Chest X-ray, PA view. Patient: 43 years old, sex M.
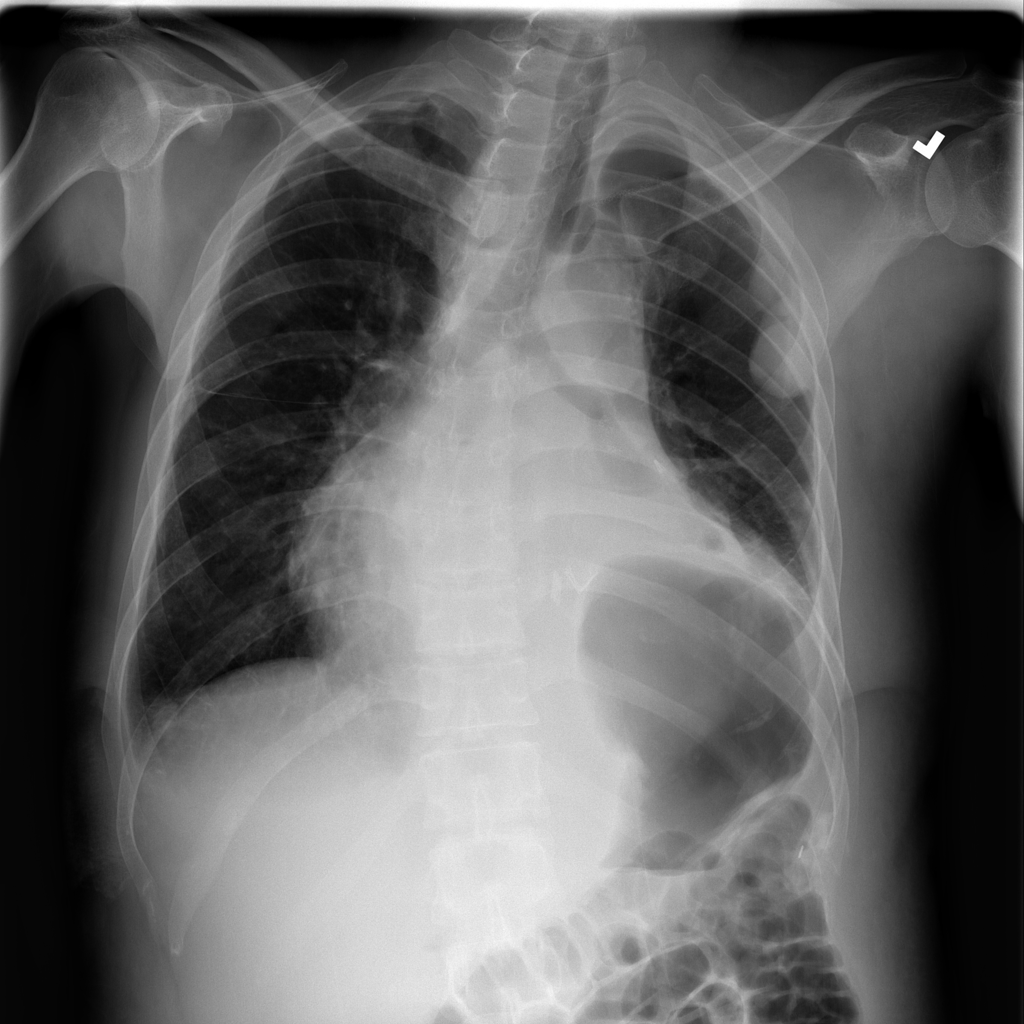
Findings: Effusion, Pneumothorax